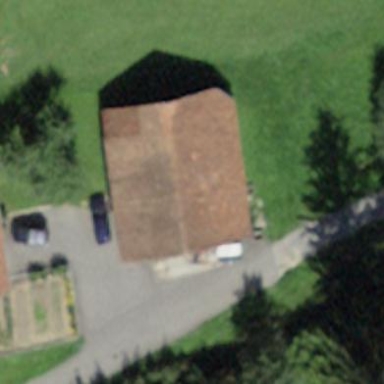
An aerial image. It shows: Rural barn.